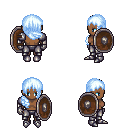
a pixel art fantasy rpg character, female body template, human, dark skin, steel arm armor, metal pants, white cyan right-swept hairstyle, metal gloves, metal boots, shield, four views (front, back, left, right), 2x2 character sprite sheet, small pixel art, hard edges, no anti-aliasing